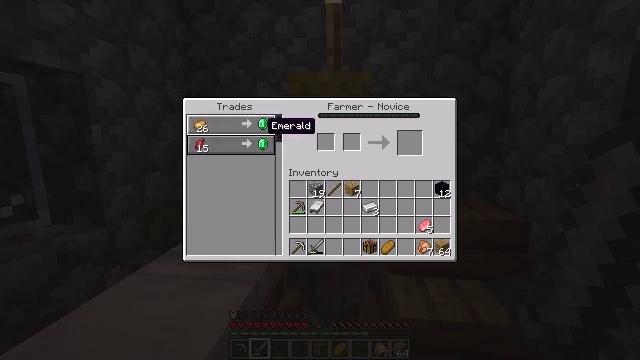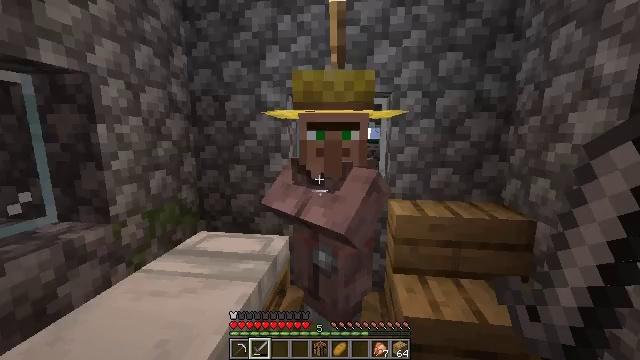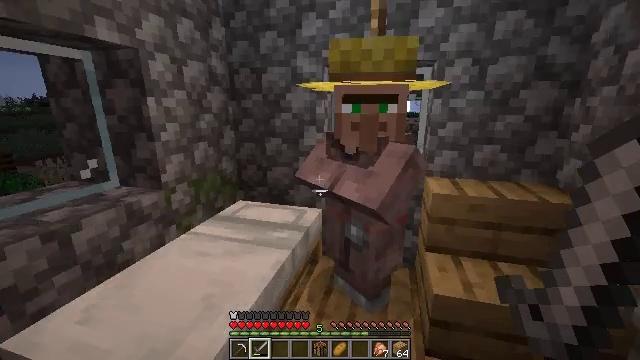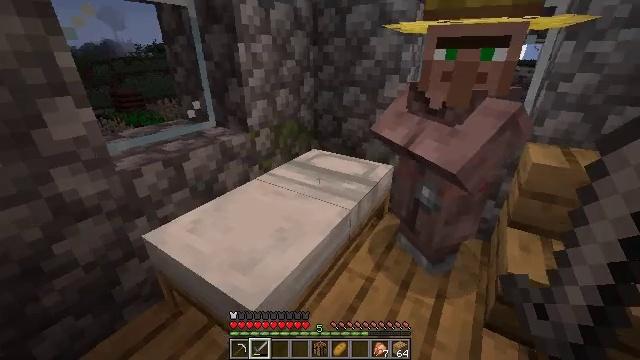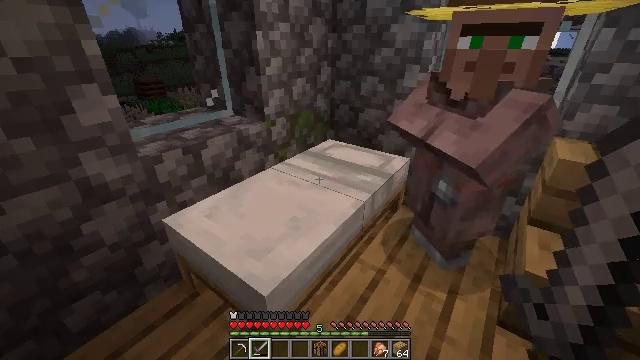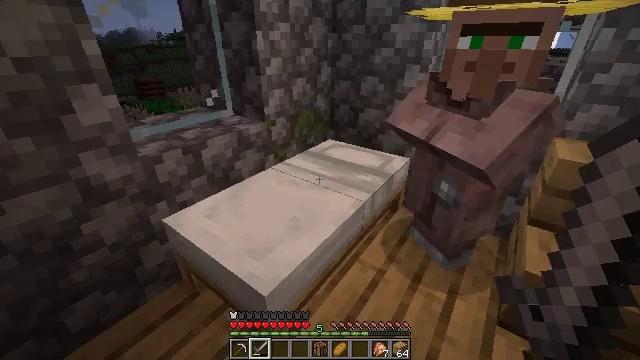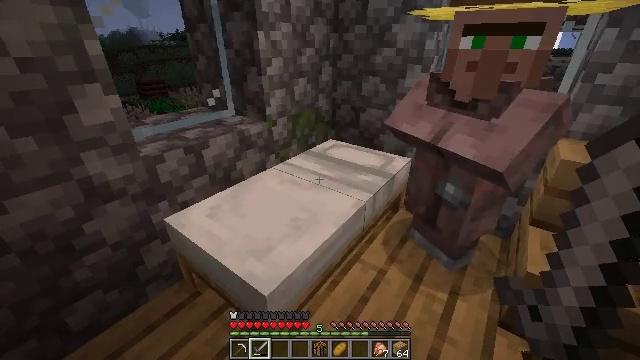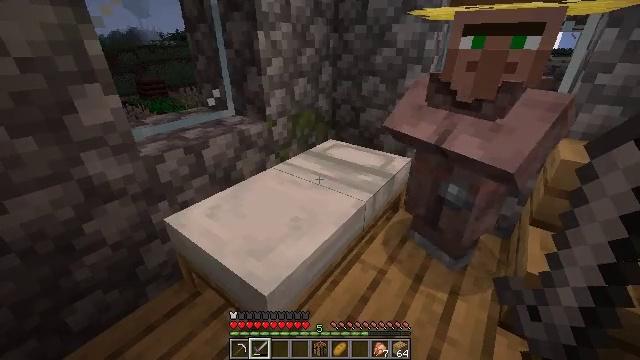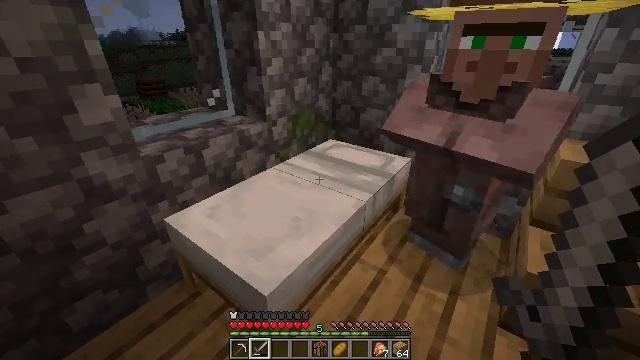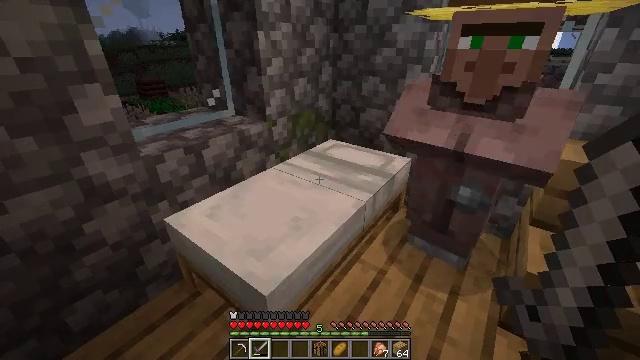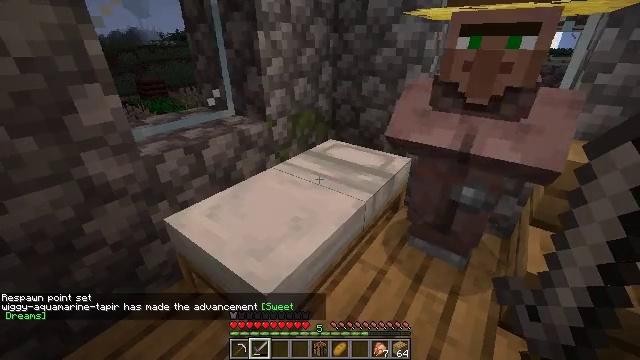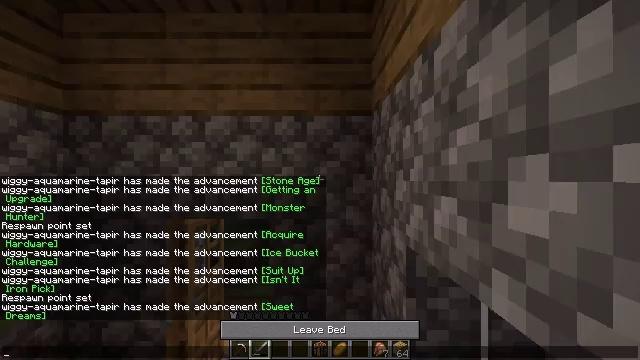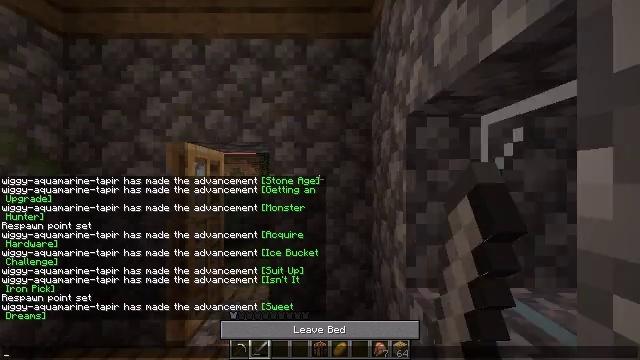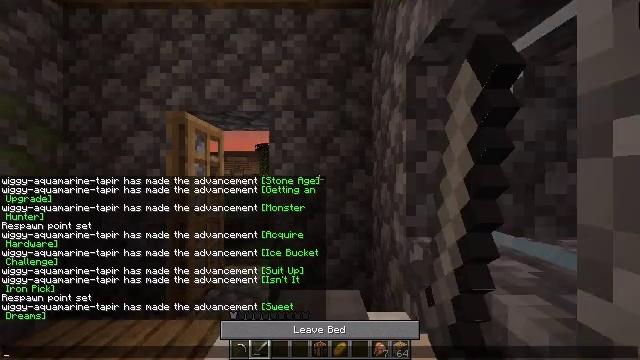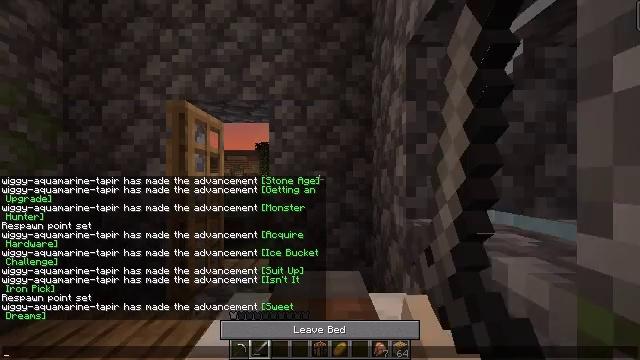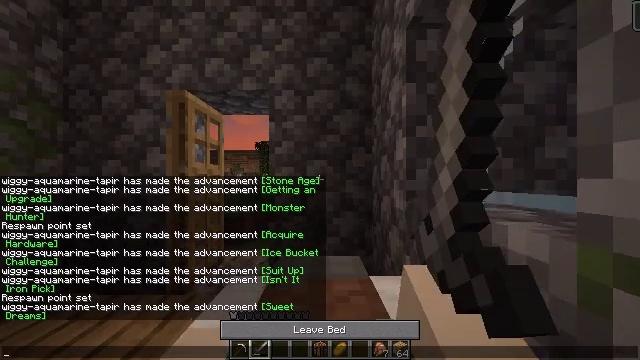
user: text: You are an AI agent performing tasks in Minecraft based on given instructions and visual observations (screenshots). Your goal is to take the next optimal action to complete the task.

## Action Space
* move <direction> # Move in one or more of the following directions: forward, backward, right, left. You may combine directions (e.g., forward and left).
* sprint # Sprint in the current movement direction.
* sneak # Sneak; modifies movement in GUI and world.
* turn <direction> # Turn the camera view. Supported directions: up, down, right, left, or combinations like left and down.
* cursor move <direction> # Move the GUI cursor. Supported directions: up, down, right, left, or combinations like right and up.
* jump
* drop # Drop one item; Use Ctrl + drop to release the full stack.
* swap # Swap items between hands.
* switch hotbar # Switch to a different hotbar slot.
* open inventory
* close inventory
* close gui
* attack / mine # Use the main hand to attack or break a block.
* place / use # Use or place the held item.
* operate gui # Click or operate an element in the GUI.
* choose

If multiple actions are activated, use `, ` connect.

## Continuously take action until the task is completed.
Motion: motion action
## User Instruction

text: Kill the chicken.
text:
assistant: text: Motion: no_op
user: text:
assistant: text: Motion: turn left and down, close gui
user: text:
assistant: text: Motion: turn left and down
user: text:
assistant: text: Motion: turn left and down
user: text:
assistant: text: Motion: use / place
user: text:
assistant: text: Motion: use / place
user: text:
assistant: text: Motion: use / place
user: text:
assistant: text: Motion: no_op
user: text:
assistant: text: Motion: no_op
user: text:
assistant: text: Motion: no_op
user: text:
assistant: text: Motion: no_op
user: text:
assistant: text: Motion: open gui
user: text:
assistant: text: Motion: no_op
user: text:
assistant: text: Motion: no_op
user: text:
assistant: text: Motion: no_op
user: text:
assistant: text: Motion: no_op
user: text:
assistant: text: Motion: no_op
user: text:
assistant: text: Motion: no_op
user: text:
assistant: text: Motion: no_op
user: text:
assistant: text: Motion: no_op
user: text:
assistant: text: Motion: no_op
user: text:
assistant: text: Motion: no_op
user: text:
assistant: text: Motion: no_op
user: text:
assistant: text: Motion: no_op
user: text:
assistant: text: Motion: no_op
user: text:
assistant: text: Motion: no_op
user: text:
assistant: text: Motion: no_op
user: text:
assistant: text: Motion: no_op
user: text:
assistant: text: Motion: no_op
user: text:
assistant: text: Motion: no_op